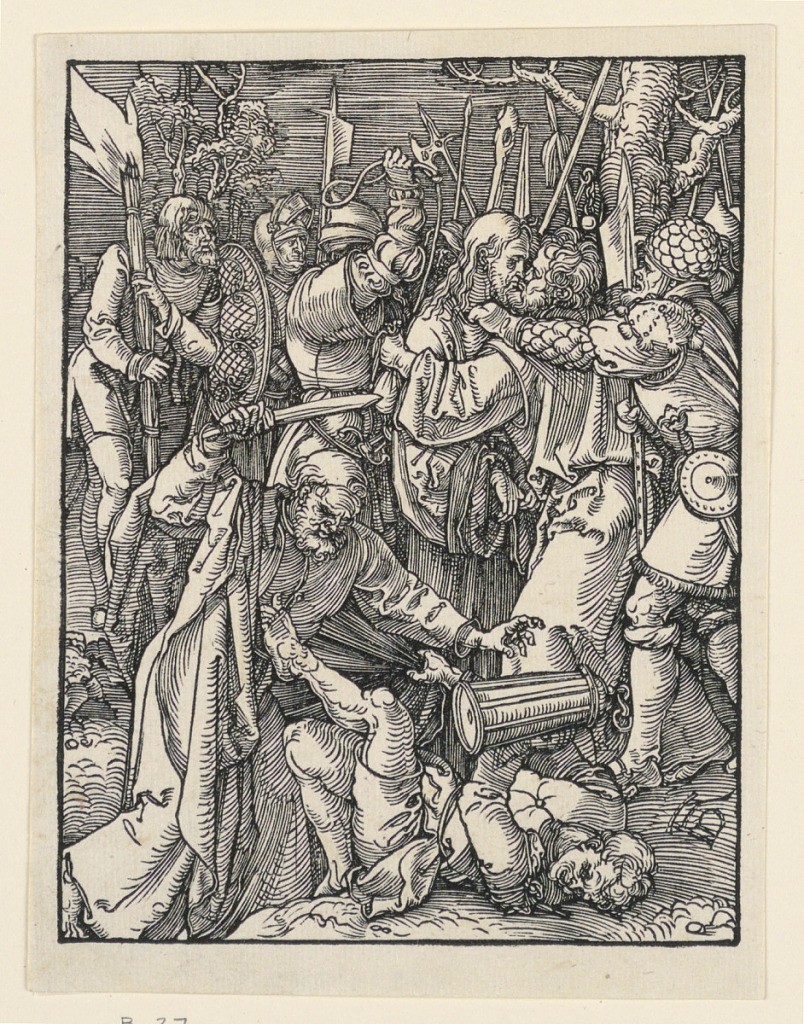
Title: The Taking of Christ, from The Little Passion Series
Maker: Albrecht Dürer, German, 1471–1528
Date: ca. 1509–1511
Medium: Woodcut on paper
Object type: Print
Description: Saint Peter, with sword upraised, stands over the fallen servant of the High Priest. In the background, Christ receives the Kiss of Judas as he is taken by the soldiers. Monogram of Dürer, lower right.